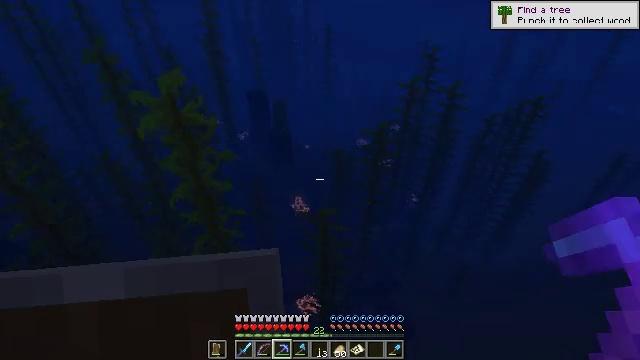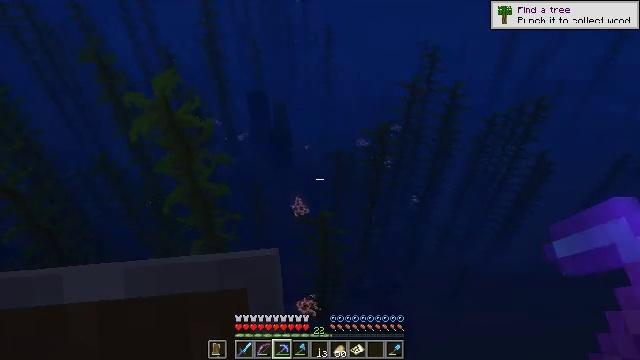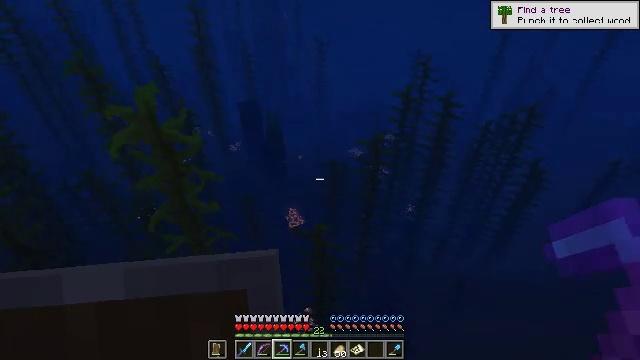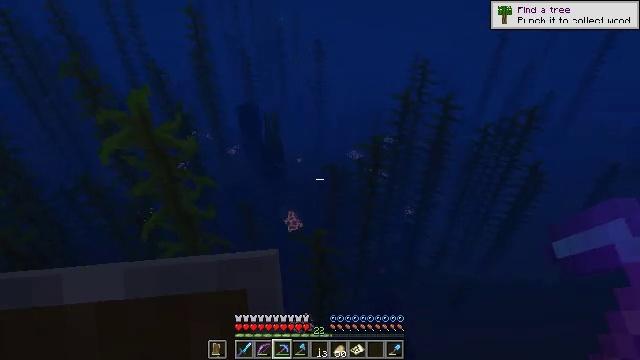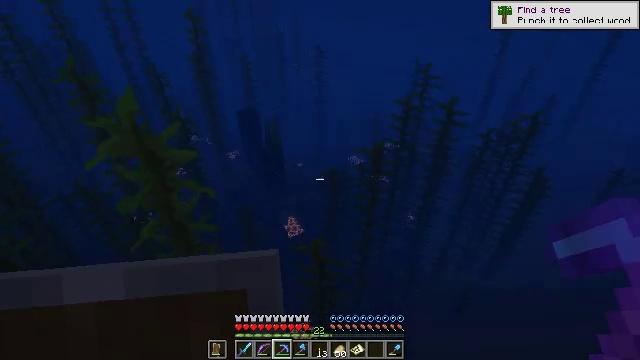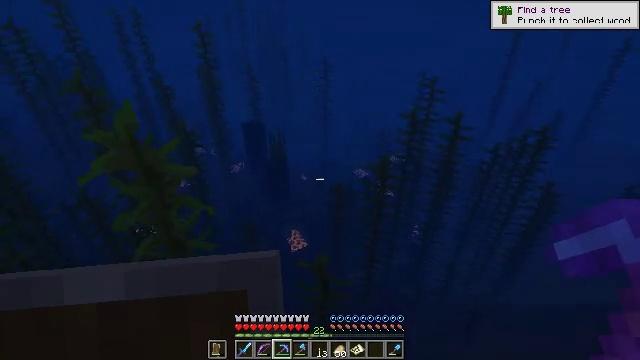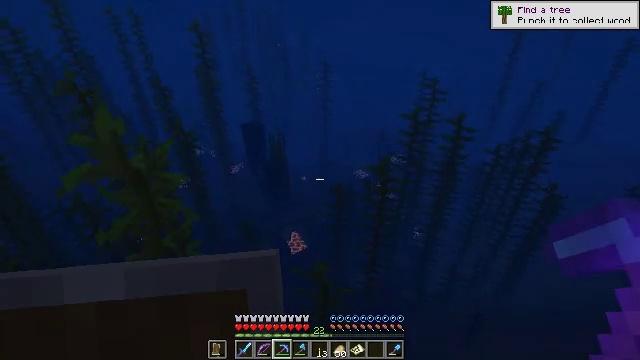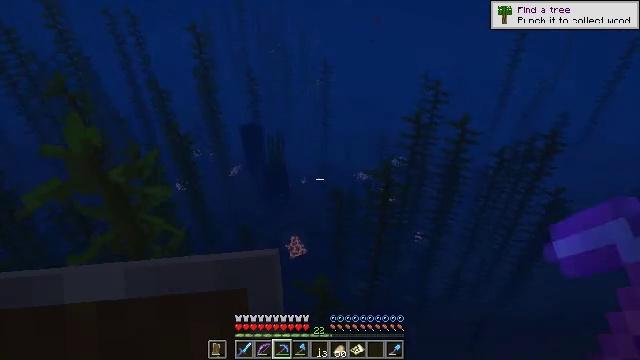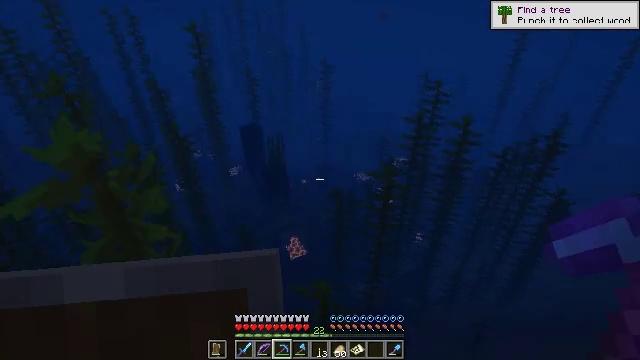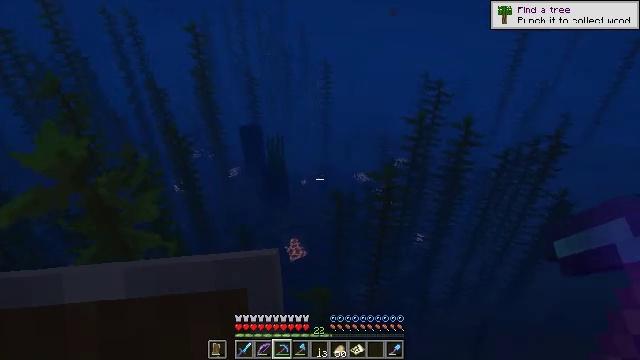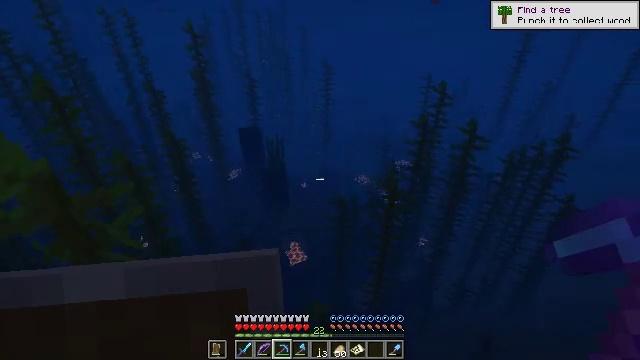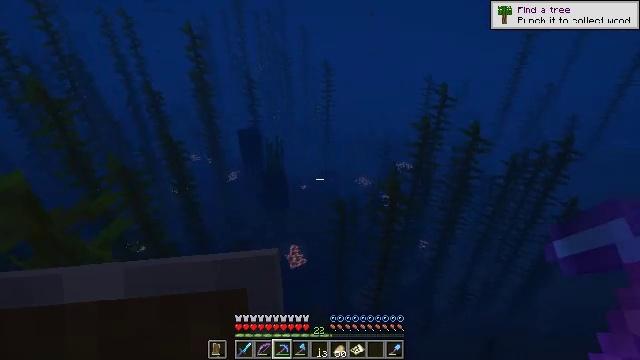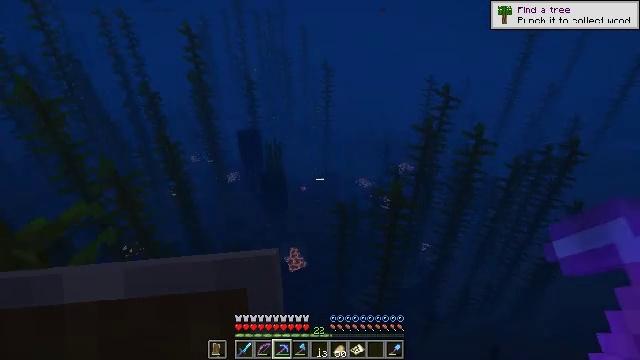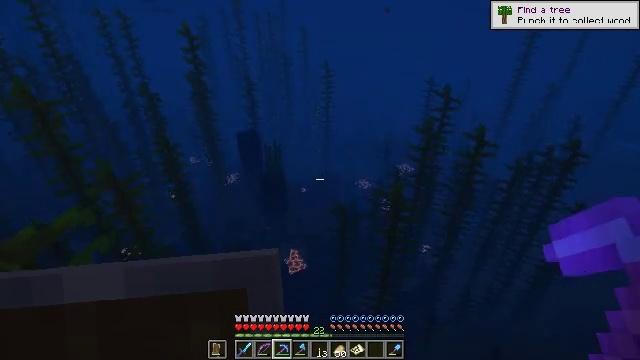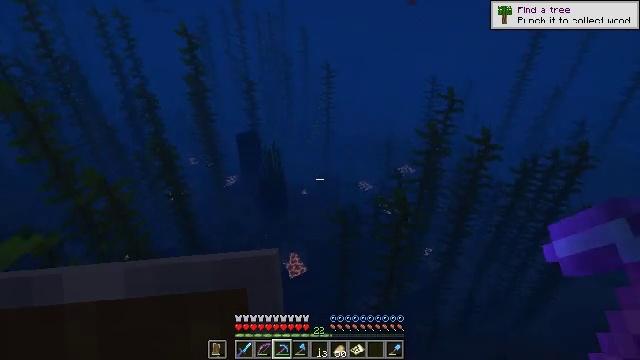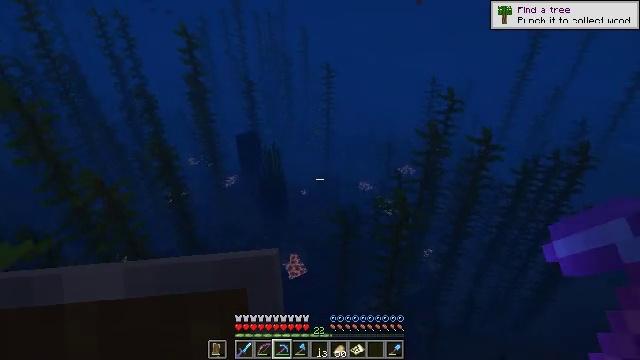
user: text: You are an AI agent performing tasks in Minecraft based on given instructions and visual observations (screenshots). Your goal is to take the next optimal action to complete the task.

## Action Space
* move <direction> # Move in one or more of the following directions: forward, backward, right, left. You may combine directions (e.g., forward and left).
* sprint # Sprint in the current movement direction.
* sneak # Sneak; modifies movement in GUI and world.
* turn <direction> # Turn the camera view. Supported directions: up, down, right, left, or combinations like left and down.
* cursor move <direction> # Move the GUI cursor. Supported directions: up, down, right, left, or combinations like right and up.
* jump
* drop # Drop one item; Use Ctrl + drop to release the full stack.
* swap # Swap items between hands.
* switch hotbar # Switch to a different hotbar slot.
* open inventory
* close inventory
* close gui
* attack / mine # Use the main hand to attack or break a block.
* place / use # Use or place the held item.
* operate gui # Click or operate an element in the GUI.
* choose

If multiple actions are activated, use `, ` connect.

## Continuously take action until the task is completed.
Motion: motion action
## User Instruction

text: Retrieve the valuable gold block.
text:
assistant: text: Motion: move forward
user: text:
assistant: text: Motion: move forward, turn right and up
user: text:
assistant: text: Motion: move forward
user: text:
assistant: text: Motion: move forward
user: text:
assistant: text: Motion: move forward, turn left and up
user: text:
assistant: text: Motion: move forward
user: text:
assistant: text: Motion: move forward
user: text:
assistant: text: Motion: move forward
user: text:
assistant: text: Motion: move forward
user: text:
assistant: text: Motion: move forward
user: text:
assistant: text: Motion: move forward
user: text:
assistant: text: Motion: move forward
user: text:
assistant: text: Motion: move forward
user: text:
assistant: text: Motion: move forward
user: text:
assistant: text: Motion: move forward
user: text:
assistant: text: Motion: move forward
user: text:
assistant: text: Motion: move forward
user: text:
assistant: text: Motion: move forward
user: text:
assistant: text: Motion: move forward
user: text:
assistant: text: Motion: move forward
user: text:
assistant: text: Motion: move forward
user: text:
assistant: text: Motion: move forward, turn right and down
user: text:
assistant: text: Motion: move forward, sneak, turn right
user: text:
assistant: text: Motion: move forward, sneak
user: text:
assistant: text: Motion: move forward, sneak
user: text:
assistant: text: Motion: move forward
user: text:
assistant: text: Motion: move forward, sneak, turn left and down
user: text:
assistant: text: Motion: move forward, sneak, turn left and down
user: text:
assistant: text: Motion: move forward, sneak
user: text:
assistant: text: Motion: move forward, sneak